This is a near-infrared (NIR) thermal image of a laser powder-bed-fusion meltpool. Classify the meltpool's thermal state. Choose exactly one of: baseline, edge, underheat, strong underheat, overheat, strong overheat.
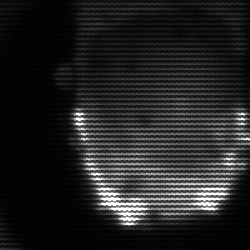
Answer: baseline